Question: After seeing this: <URL>
I tried using this, but it doesn't work:

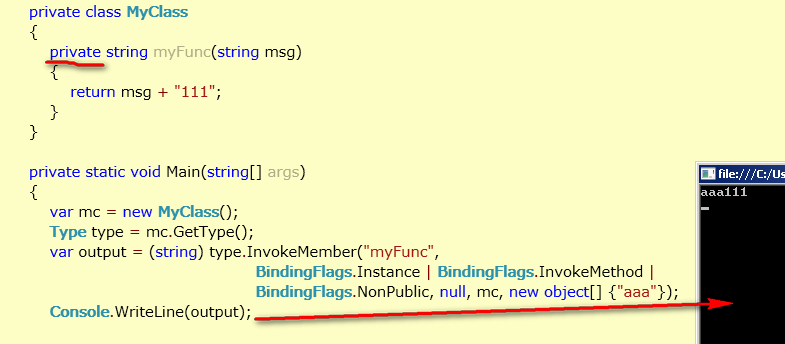
Answer: If someone can currently use reflection on your private methods, then they already have enough access to sidestep anything else you place in their way. Running with less trust may be an option, but that is only to prevent things like plugins from having too much access - it won't stop a user with (say) admin access to the box, who can simply elevate the access.
If you don't want code running, don't put it in physical reach of the malicious user; keep it at a web-service or similar. Any code available to a user can be used directly, or indirectly by decompiling it (and deobfuscating it if needed). You can use some tricks to get in their way (checking the caller via the stacktrace etc), but that will not stop someone determined.